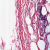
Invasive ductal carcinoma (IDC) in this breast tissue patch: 0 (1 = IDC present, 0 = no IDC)